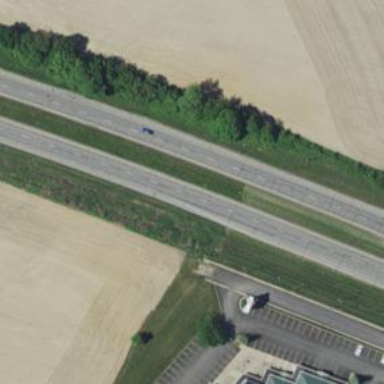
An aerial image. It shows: Trunk highway.